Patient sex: M
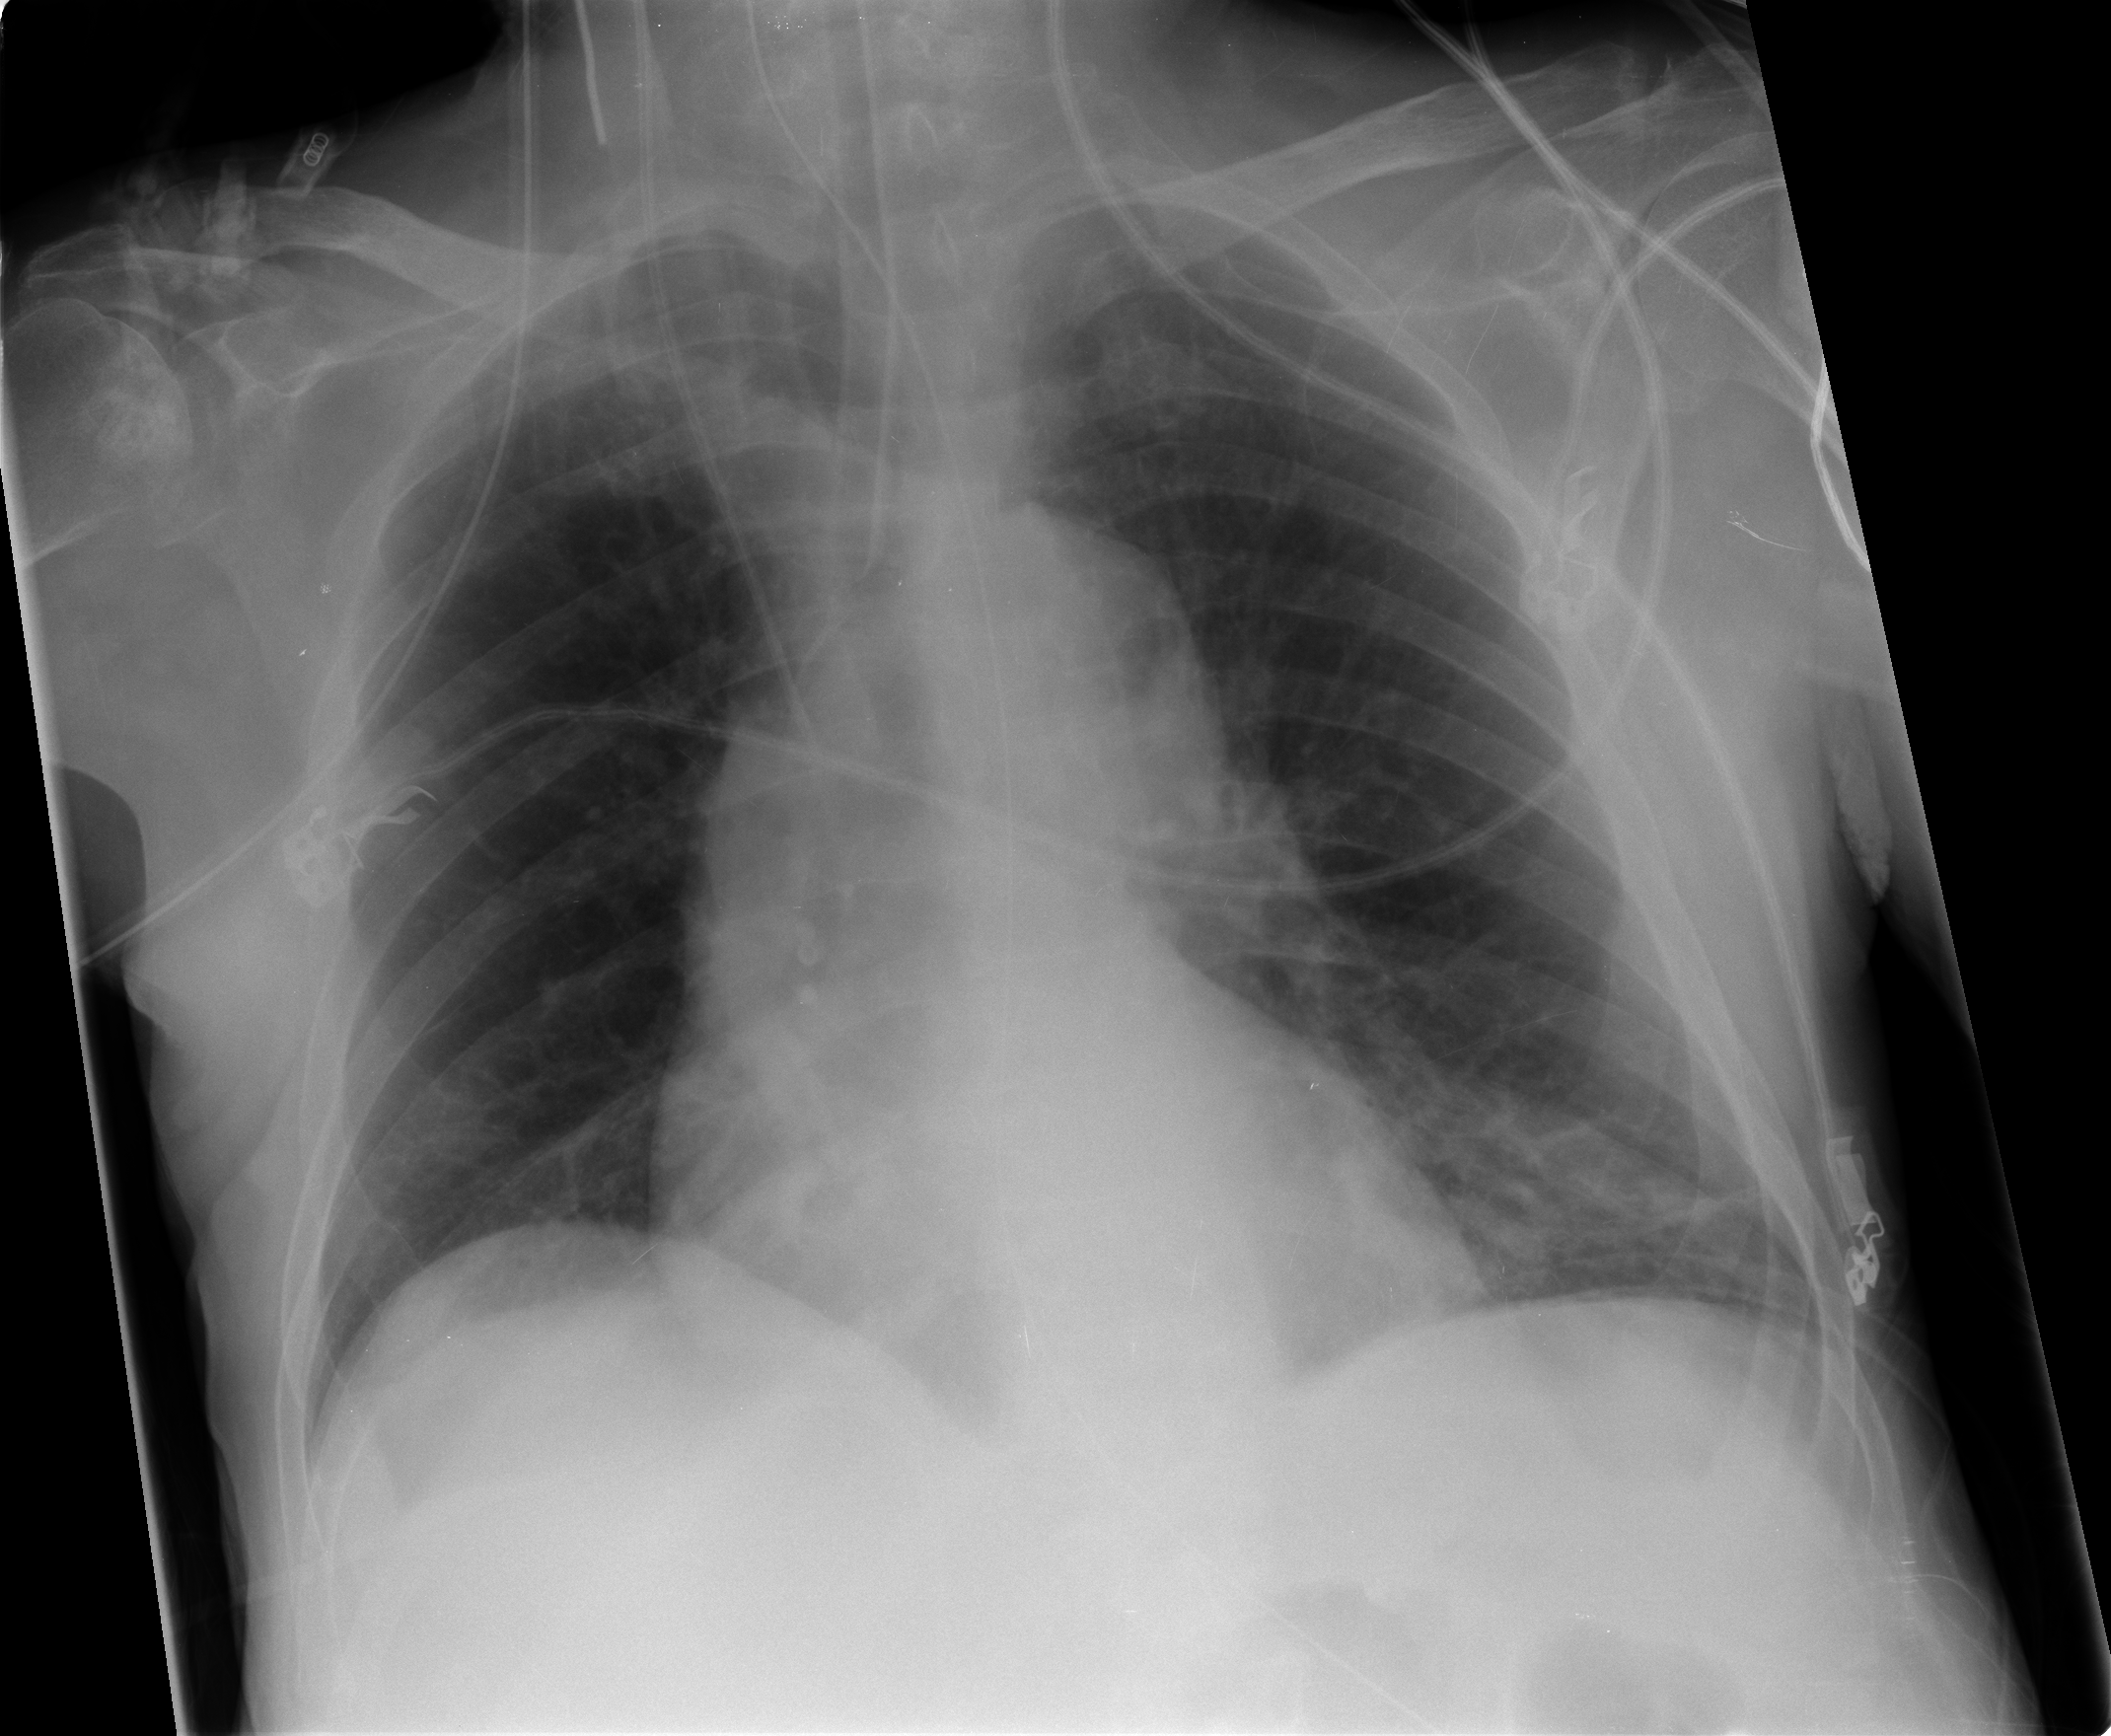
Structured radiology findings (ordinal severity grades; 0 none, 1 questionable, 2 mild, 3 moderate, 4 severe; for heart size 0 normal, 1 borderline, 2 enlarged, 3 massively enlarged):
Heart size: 0
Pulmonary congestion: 1
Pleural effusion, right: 0
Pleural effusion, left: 0
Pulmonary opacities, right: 0
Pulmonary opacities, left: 1
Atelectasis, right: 0
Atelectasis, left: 1